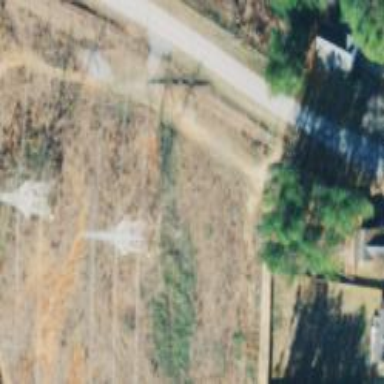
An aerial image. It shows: Lattice structure tower used for power transmission.